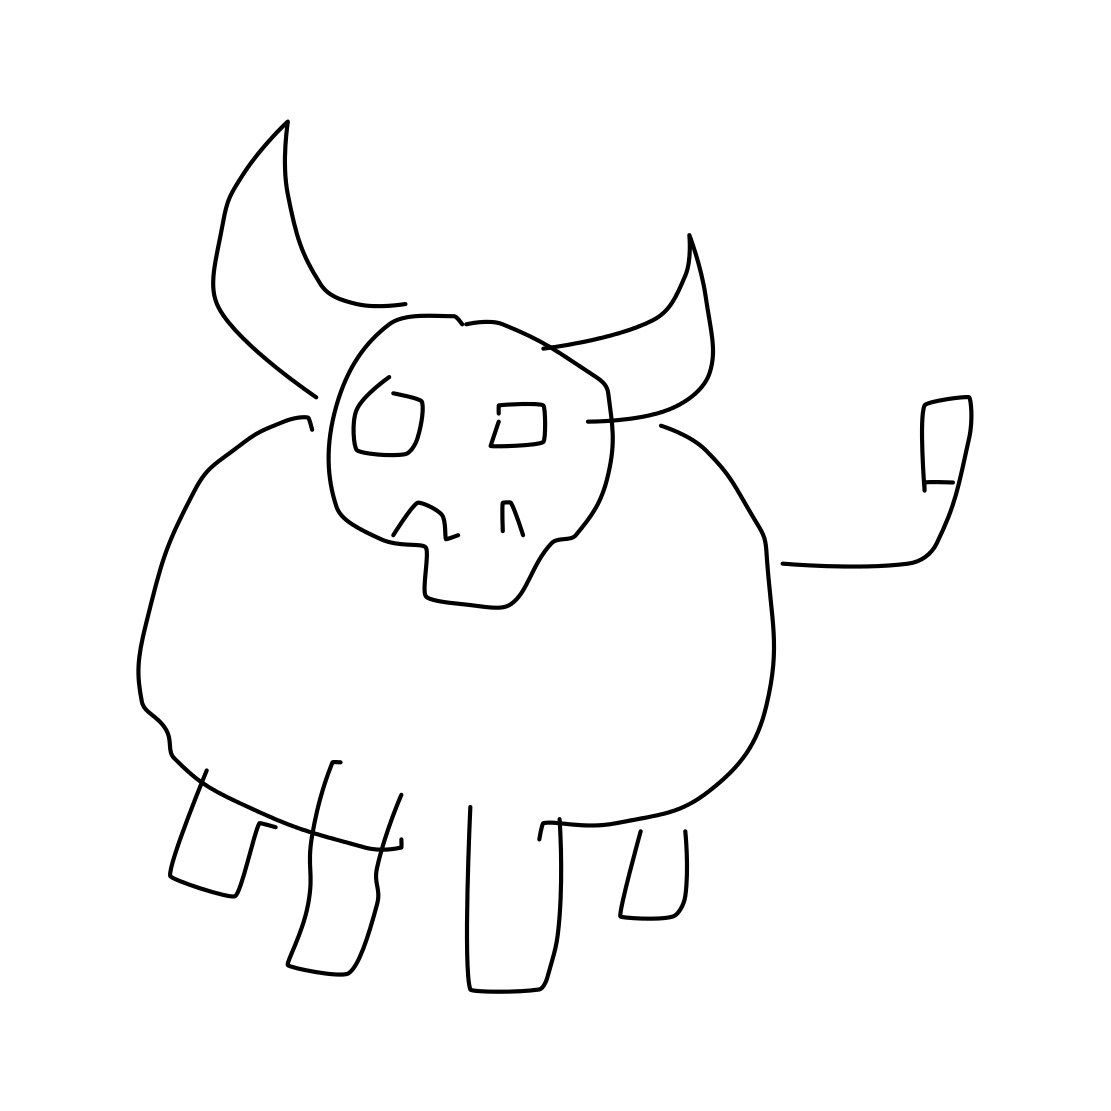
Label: cow